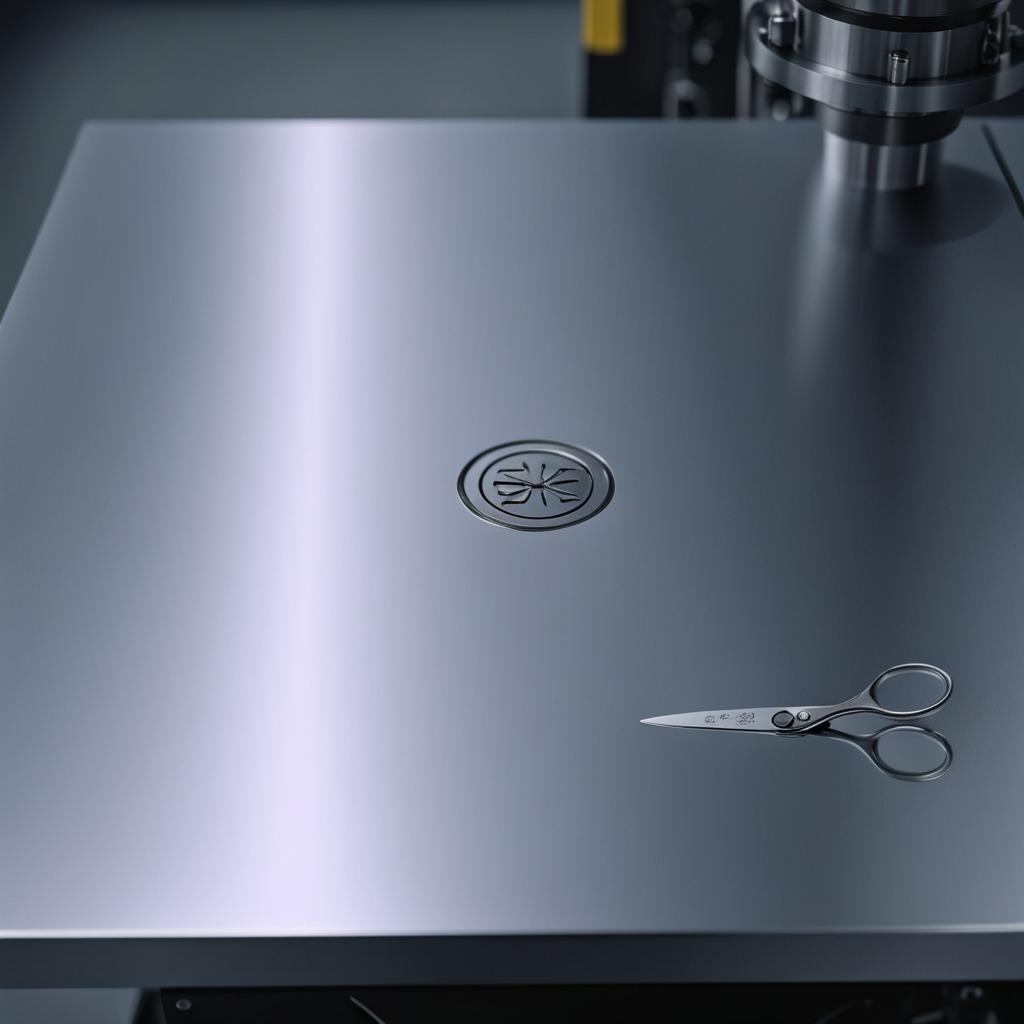
A scissor lies on a metal table in a machine shop under fluorescent lights.